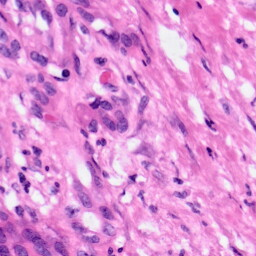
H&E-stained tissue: Pancreatic